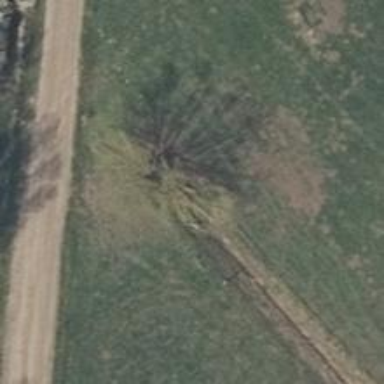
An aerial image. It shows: Deciduous broadleaved tree.